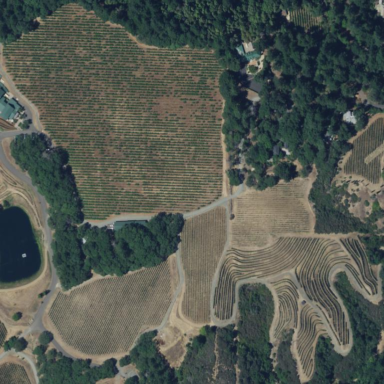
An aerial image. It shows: Vineyard growing wine grapes.